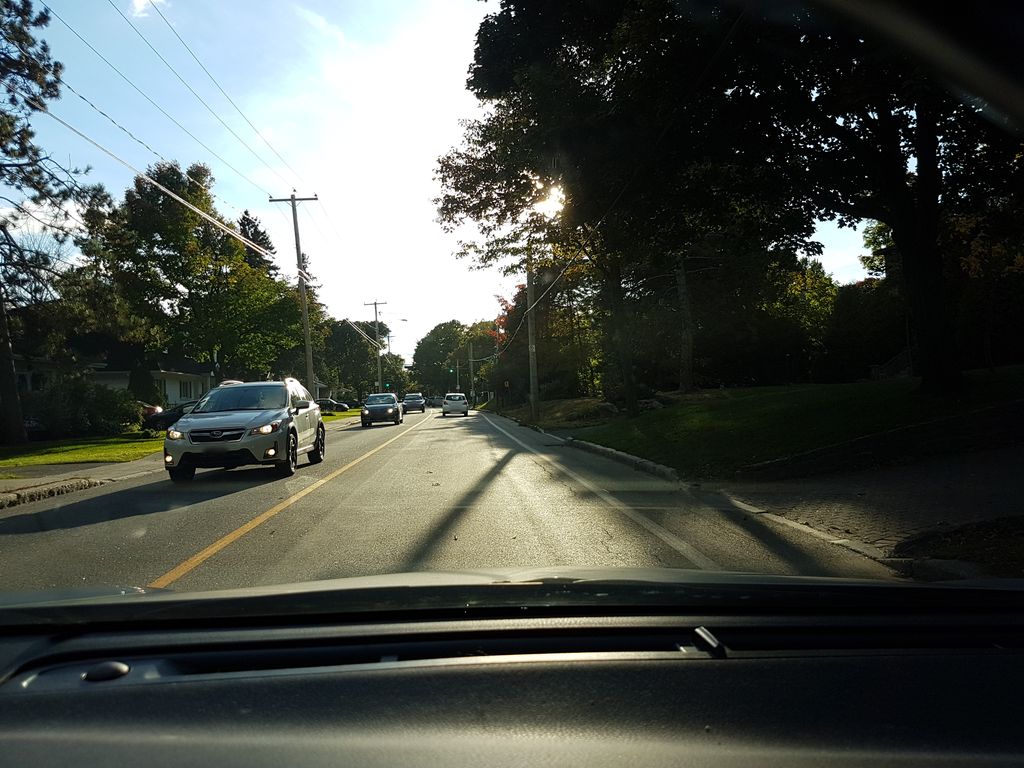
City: quebec_city